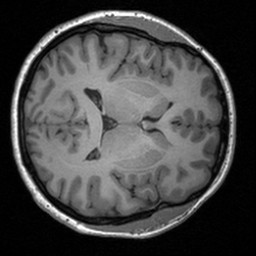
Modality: T1w
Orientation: axial
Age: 24
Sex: female
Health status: healthy
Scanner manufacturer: siemens
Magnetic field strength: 3 T
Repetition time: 1.9 s
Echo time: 0.00226 s